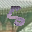
Label: 5